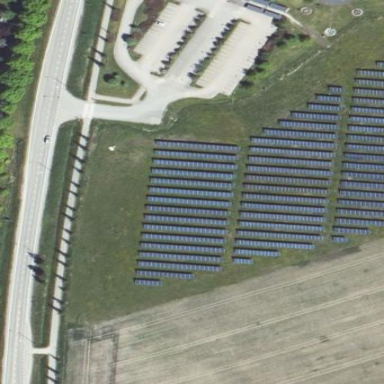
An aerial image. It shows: Solar power plant with photovoltaic technology generating electricity.